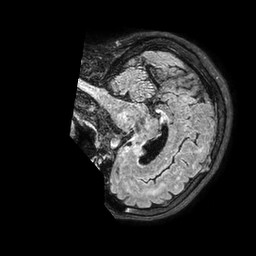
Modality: FLAIR
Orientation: sagittal
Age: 63
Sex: female
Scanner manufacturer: philips
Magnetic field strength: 3 T
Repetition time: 4.8 s
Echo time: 0.34 s